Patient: sex M, age 64
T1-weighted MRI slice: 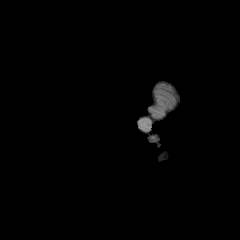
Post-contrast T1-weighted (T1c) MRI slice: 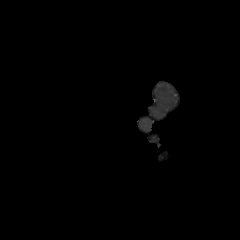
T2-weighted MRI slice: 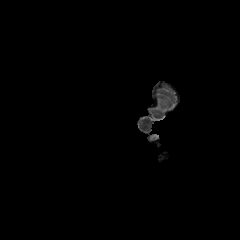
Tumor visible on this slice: no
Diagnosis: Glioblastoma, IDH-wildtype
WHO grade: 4